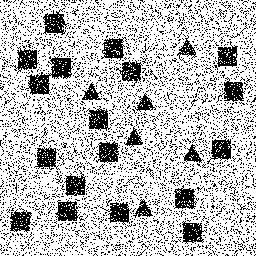
Squares: 18
Triangles: 6
Stars: 0
Total shapes: 24